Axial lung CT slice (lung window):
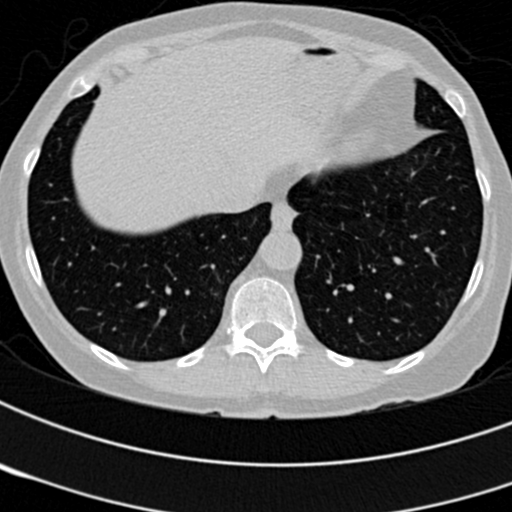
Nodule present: no